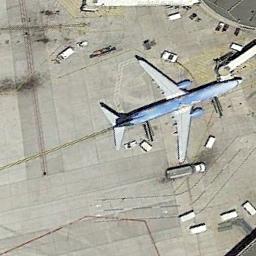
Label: airplane